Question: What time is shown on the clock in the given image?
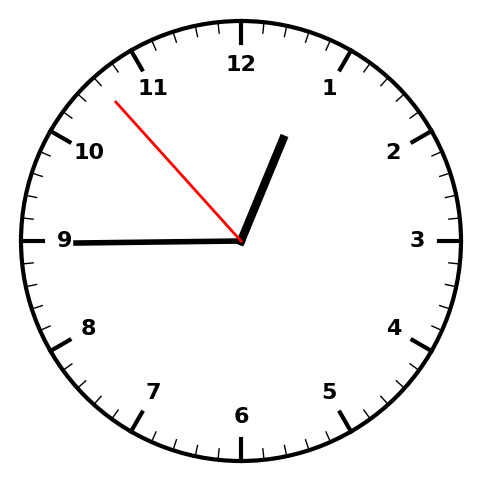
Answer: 12:44:53